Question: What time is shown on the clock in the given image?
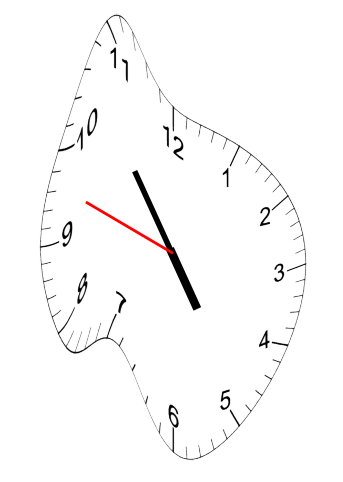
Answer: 04:53:48